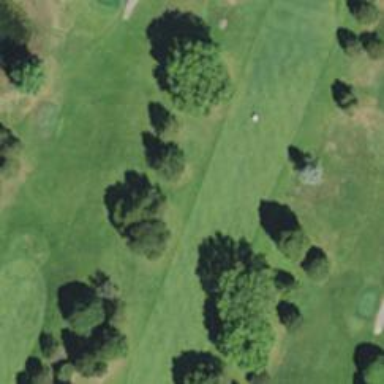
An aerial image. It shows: Golf hole.